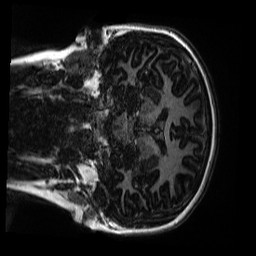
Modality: MP2RAGE
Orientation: coronal
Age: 12
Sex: female
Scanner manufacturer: siemens
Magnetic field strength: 3 T
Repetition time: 4 s
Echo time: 0.00303 s